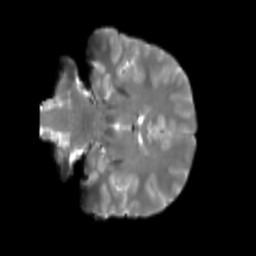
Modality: T2w
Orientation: coronal
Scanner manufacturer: siemens
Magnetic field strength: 3 T
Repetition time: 4 s
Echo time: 0.0594 s